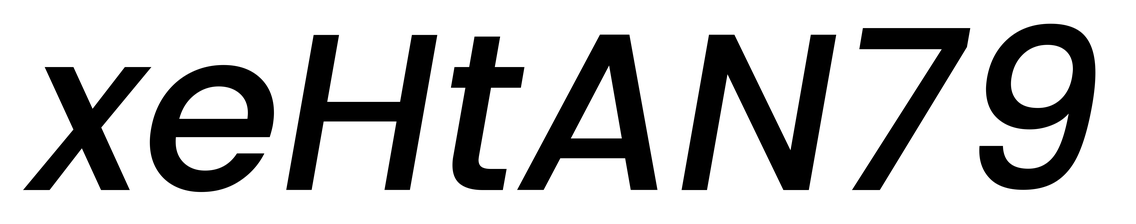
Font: Poppins-MediumItalic